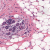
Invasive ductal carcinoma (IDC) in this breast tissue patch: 0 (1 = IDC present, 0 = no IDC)